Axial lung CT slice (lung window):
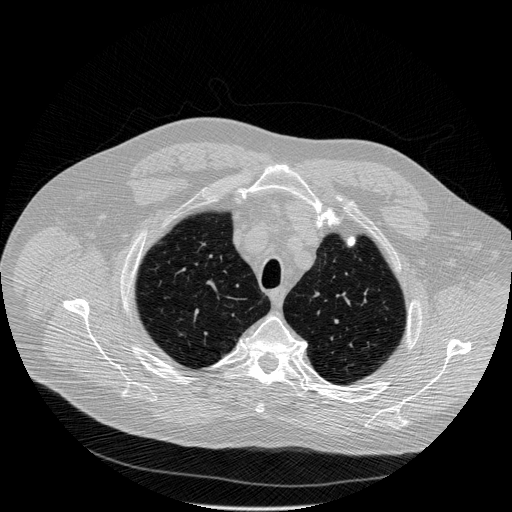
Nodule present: no